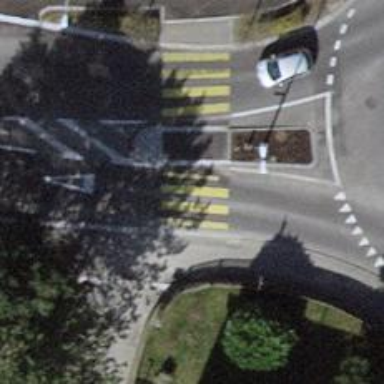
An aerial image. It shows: Marked crossing with zebra sign and island in the middle.